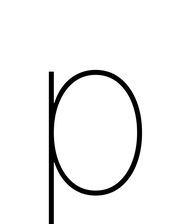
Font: Inter_Thin